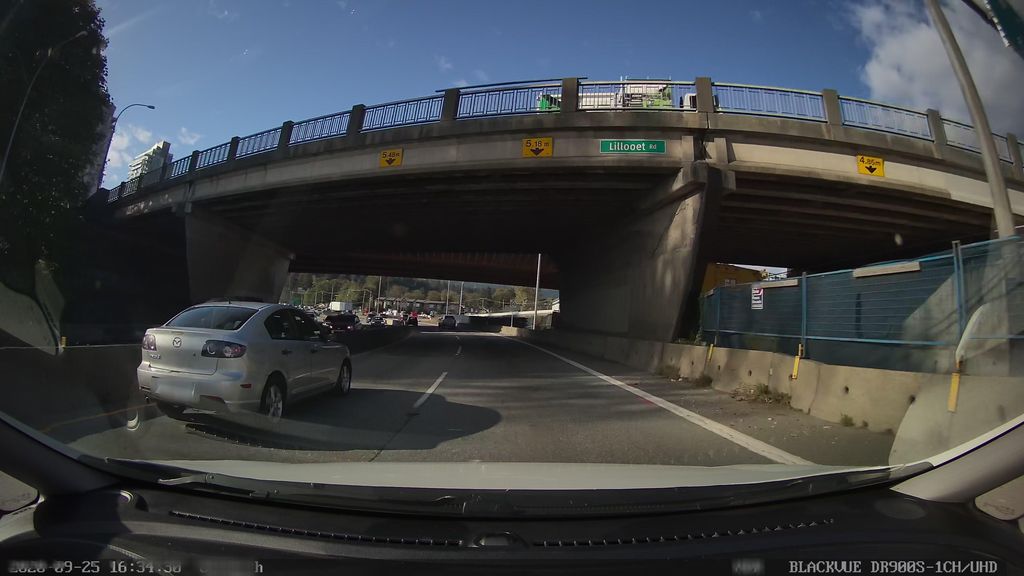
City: vancouver